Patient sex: M
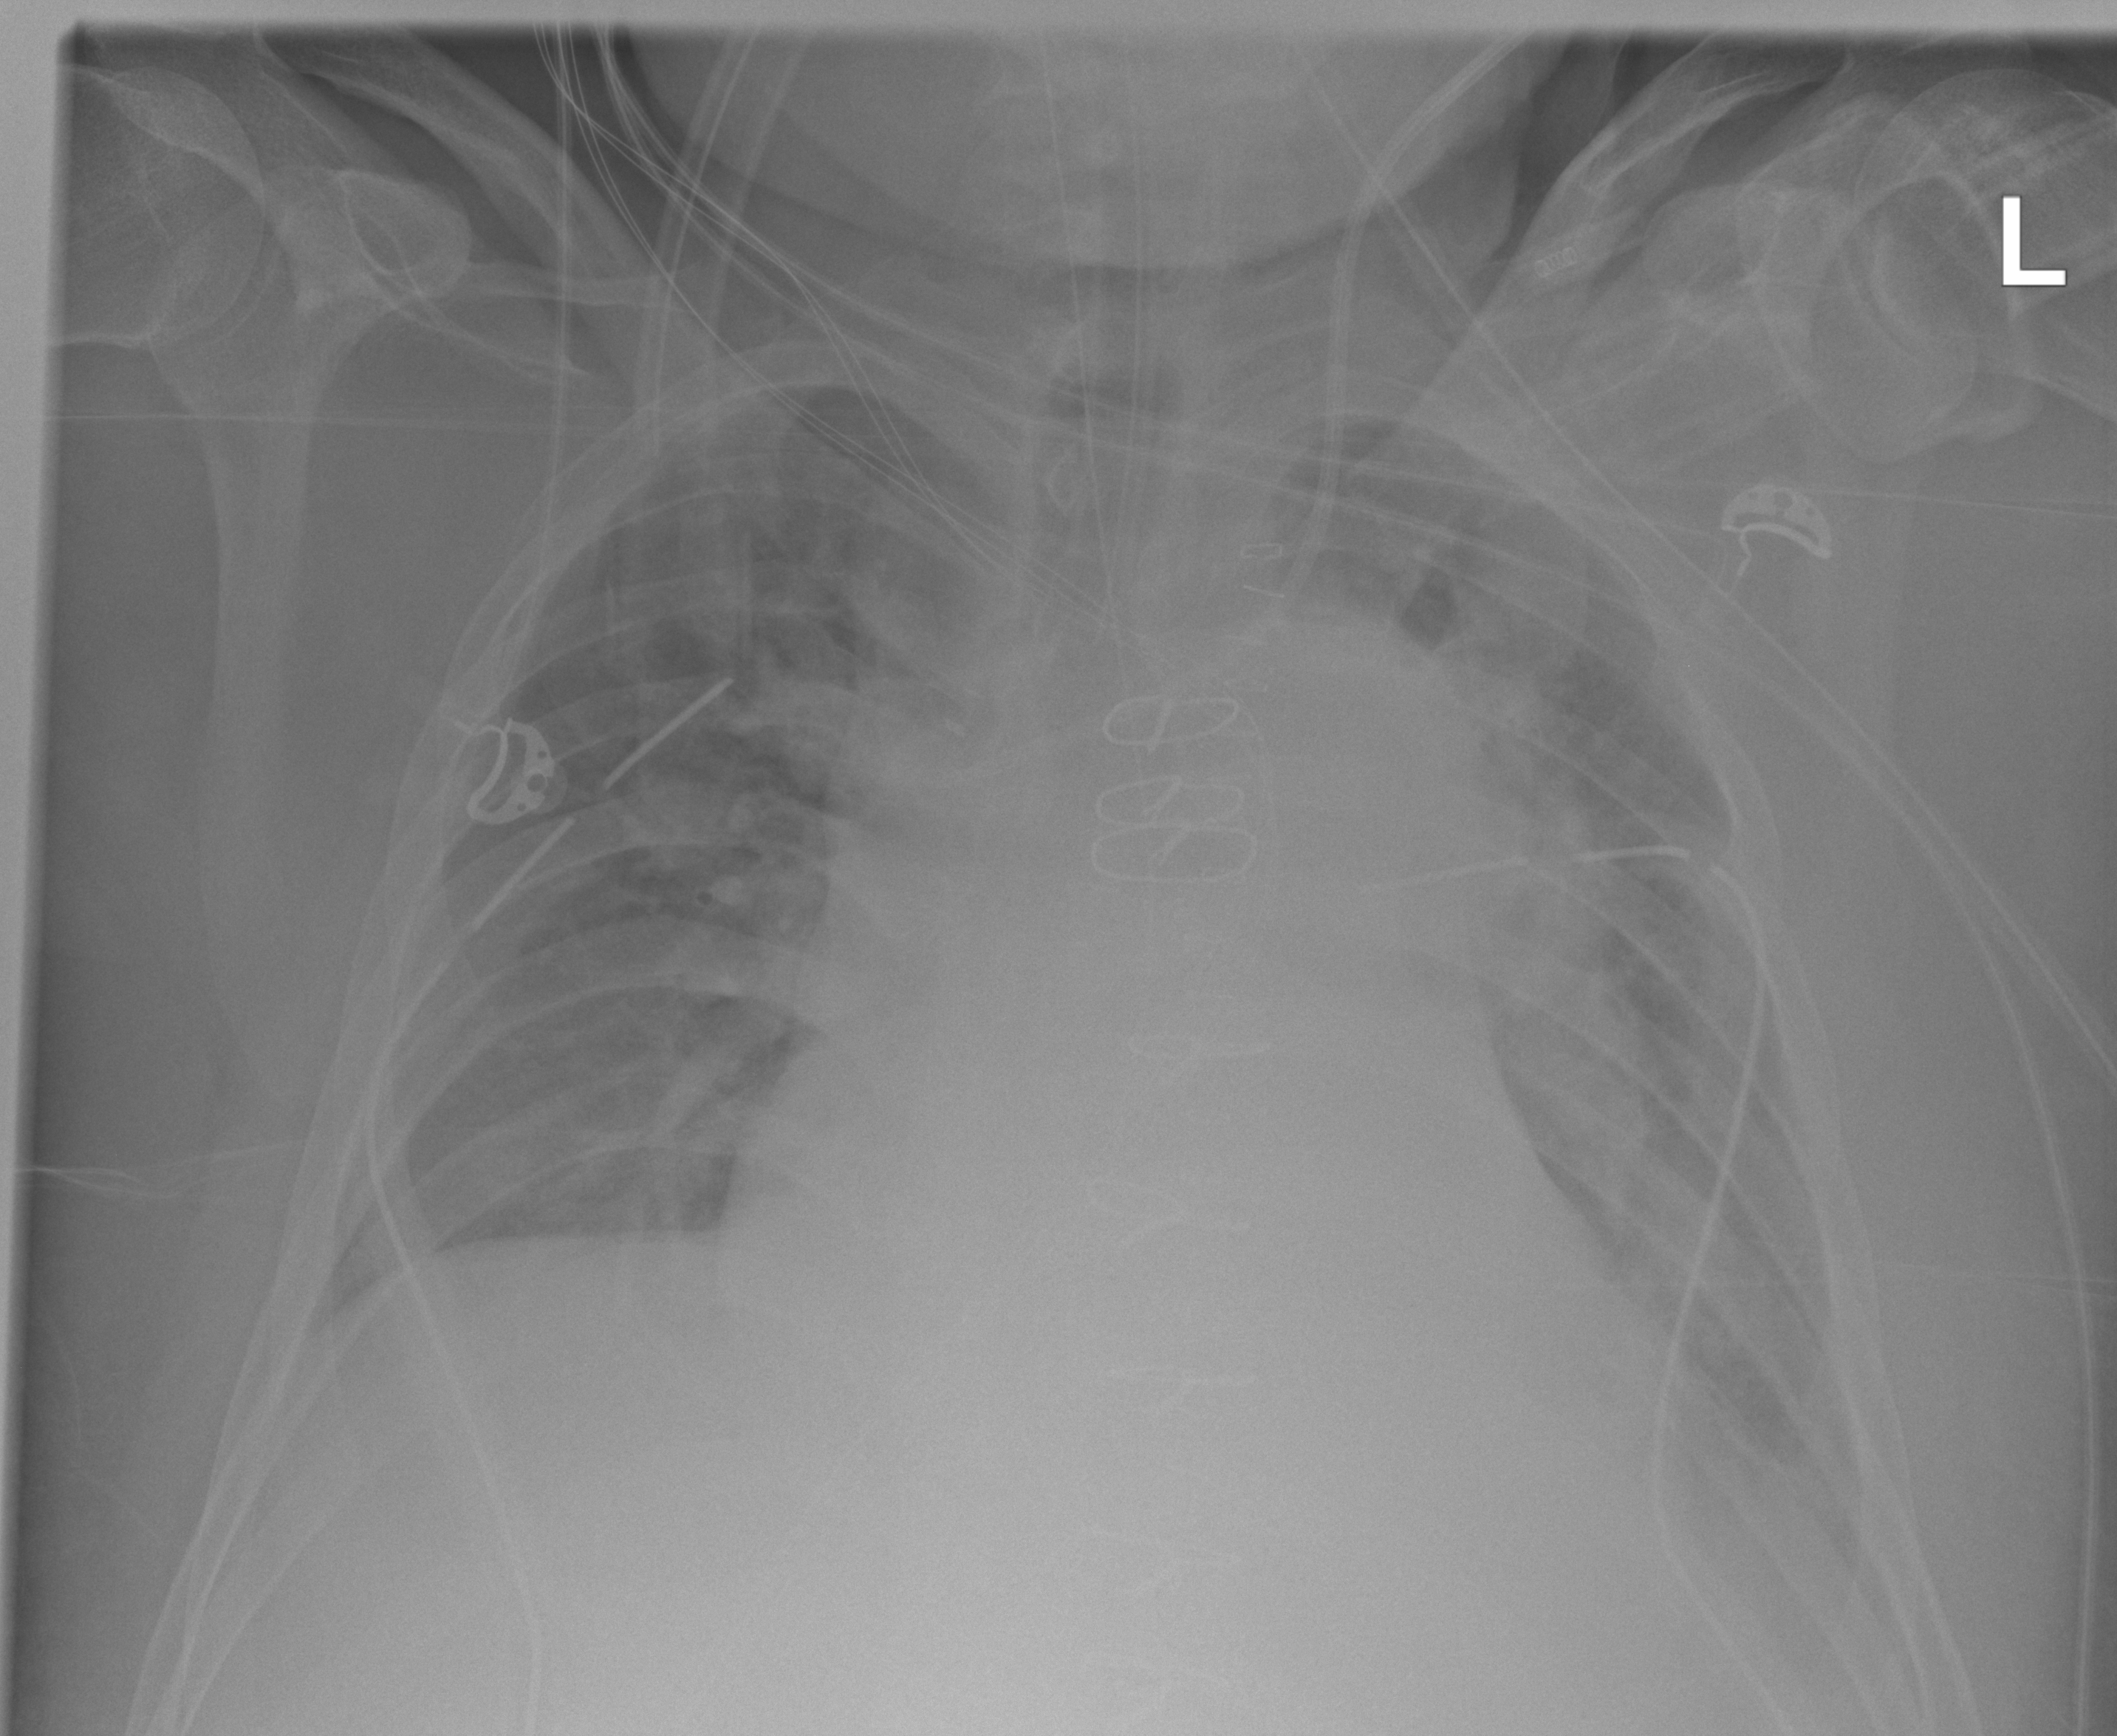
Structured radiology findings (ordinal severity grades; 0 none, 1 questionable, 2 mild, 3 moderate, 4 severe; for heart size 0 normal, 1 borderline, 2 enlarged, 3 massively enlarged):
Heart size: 2
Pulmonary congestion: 2
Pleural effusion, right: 0
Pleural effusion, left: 2
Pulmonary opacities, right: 0
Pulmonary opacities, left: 0
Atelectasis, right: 0
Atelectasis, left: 2